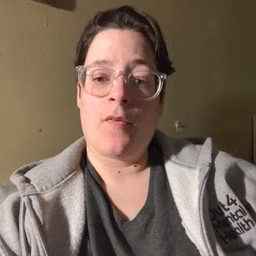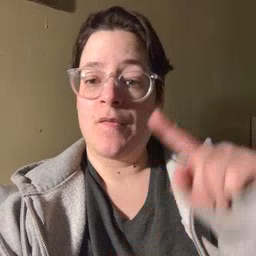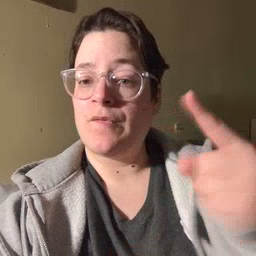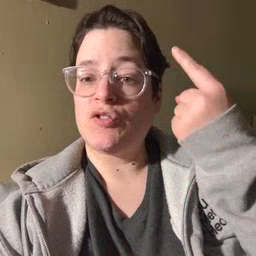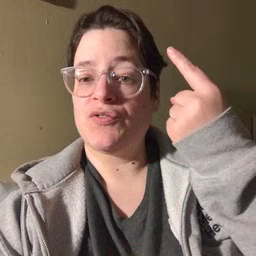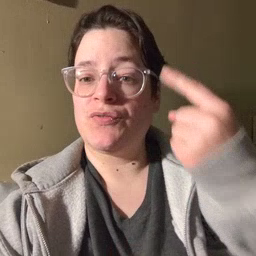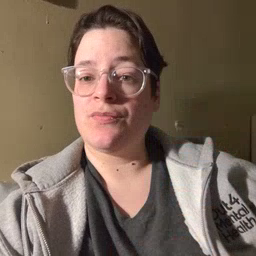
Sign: first